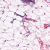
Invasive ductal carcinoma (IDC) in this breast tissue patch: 1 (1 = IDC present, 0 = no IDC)